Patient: sex M, age 60
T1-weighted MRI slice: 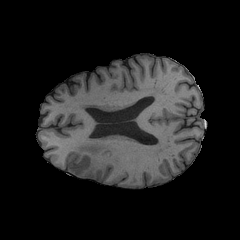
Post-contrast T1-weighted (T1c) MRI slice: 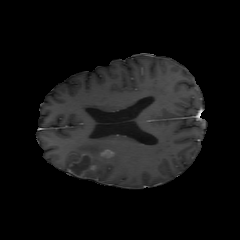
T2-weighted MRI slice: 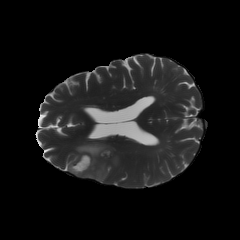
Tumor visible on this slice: yes
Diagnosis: Glioblastoma, IDH-wildtype
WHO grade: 4